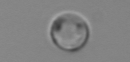
Label: Thalassiosira